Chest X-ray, AP view. Patient: 39 years old, sex M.
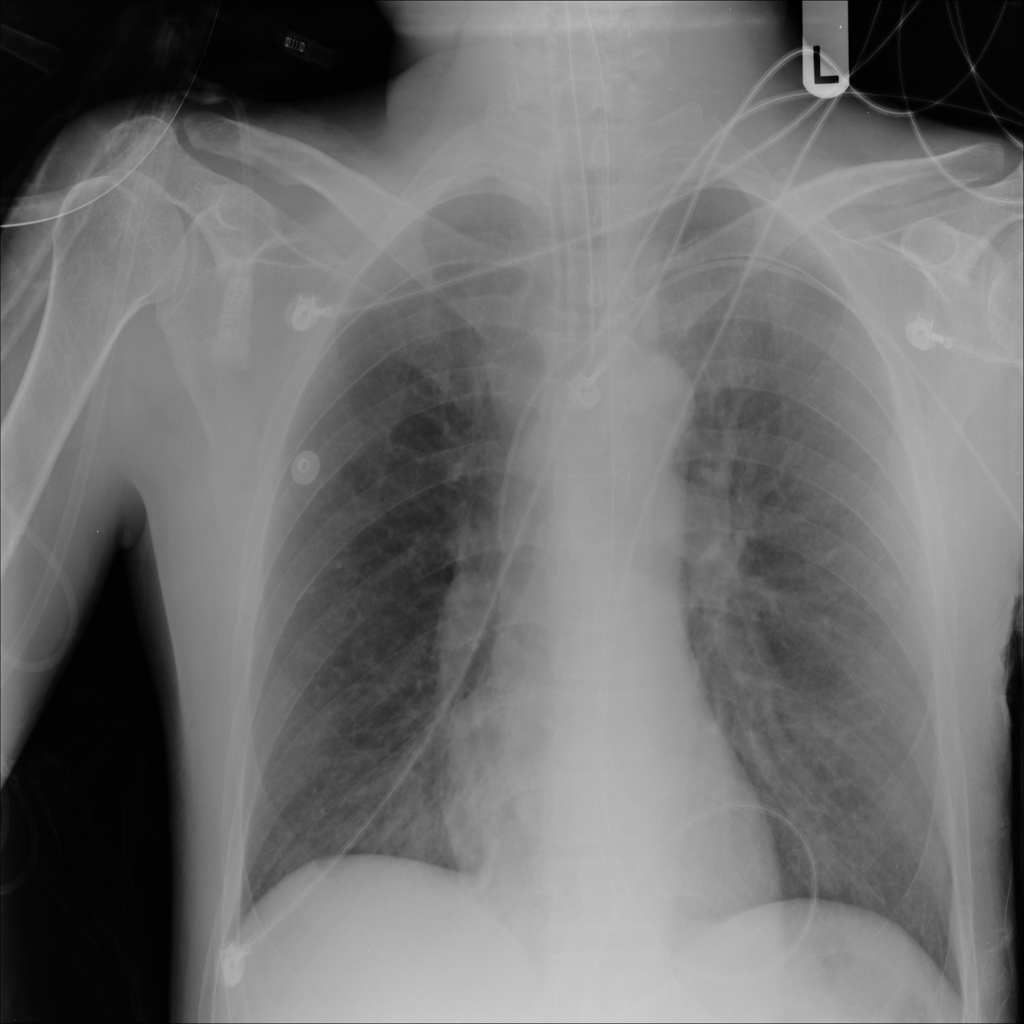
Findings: No Finding